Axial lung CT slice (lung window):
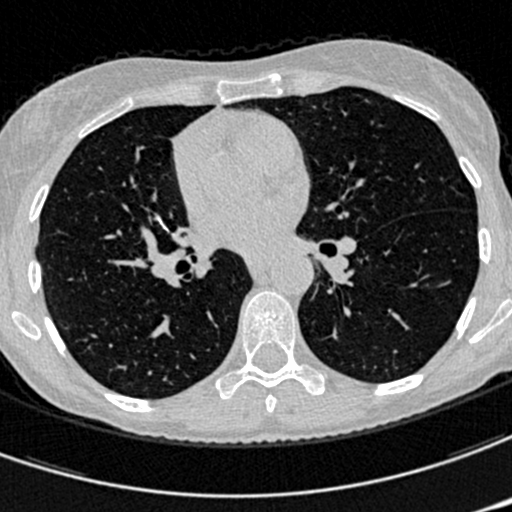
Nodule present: no